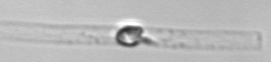
Label: Dactyliosolen_blavyanus